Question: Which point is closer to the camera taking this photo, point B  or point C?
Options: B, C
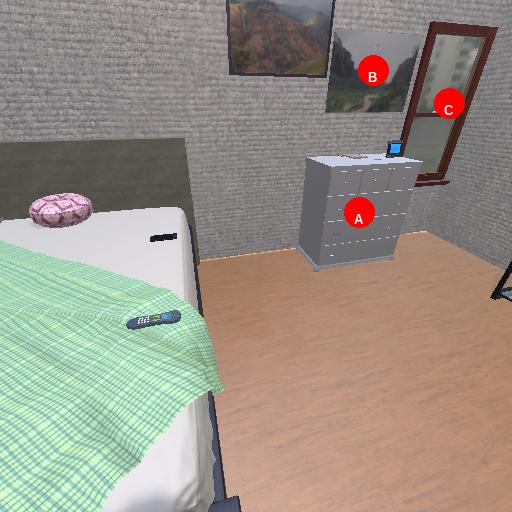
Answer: B